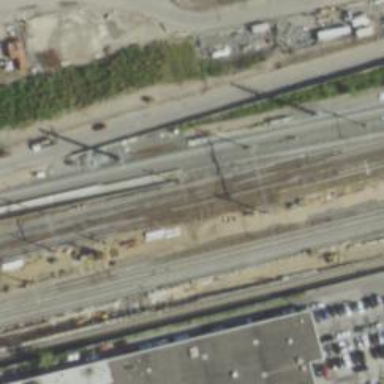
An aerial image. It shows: Electrified railway with rail tracks.